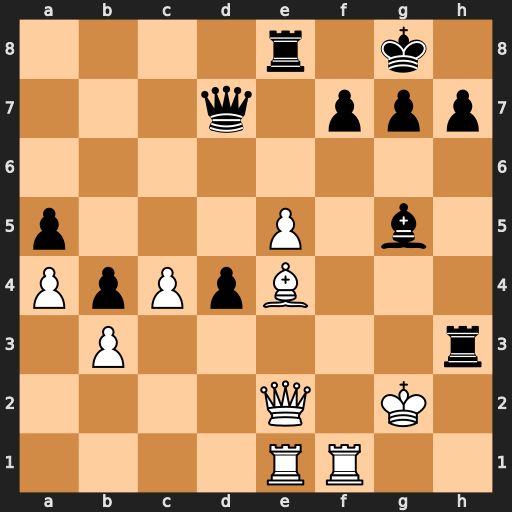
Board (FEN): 4r1k1/3q1ppp/8/p3P1b1/PpPpB3/1P5r/4Q1K1/4RR2
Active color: w
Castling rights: -
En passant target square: -
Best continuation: Bf5 Qc6+ Kxh3